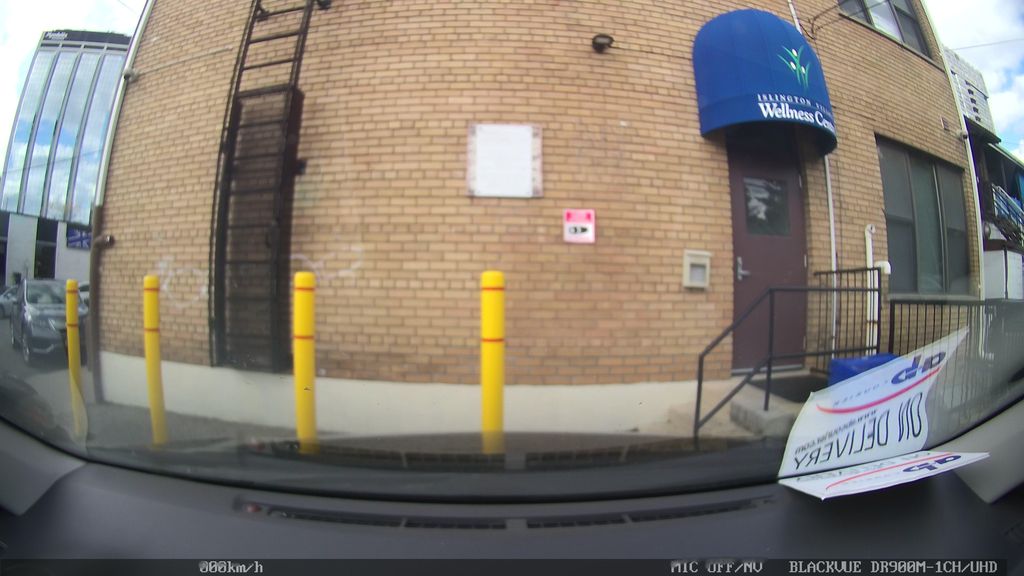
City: toronto